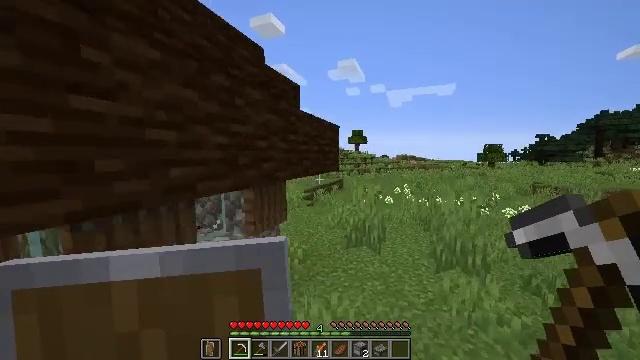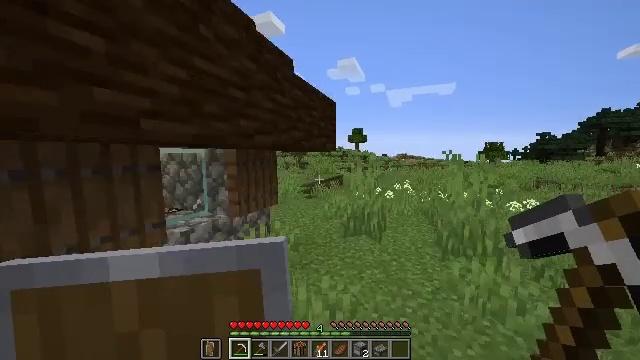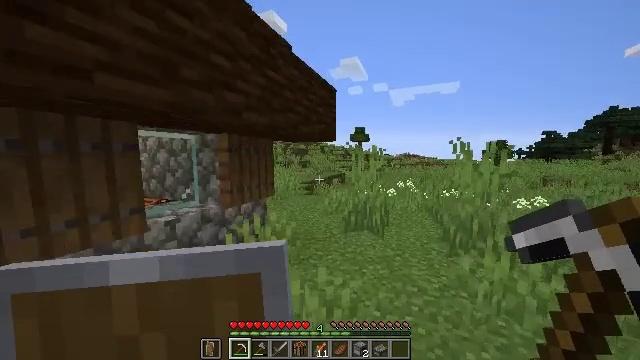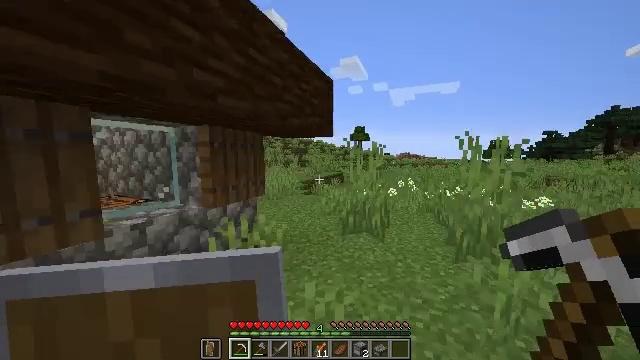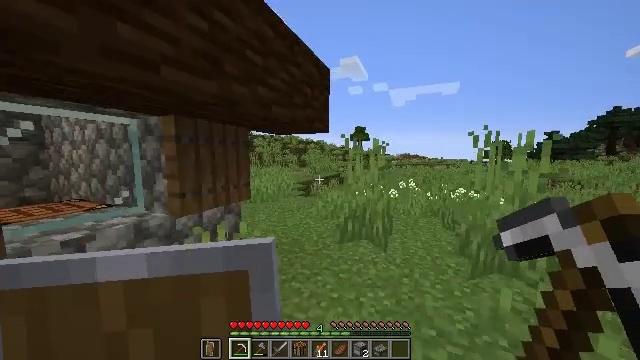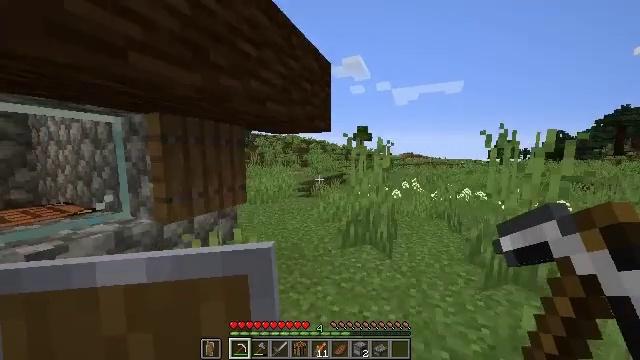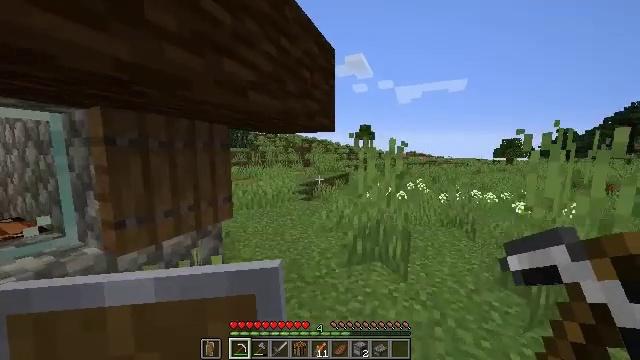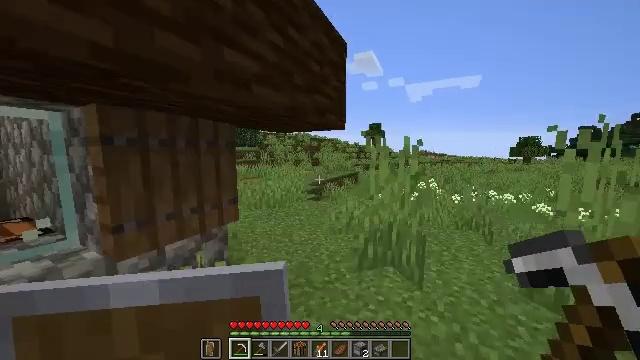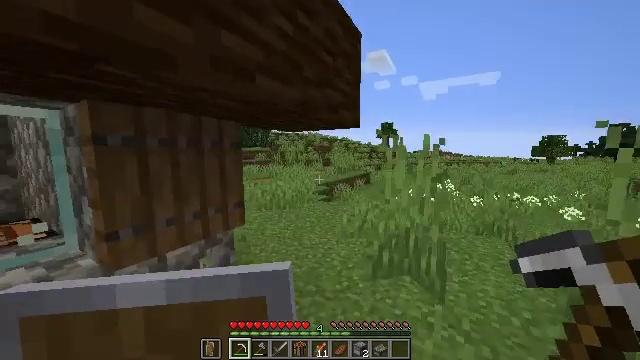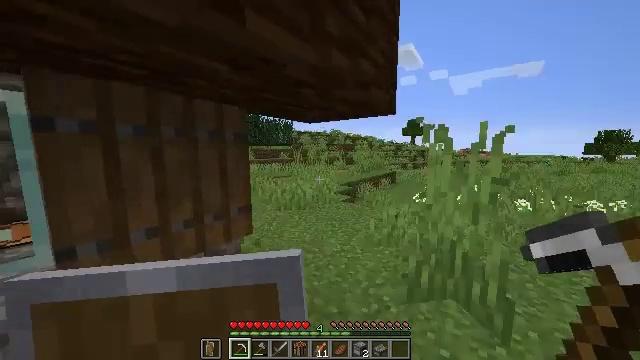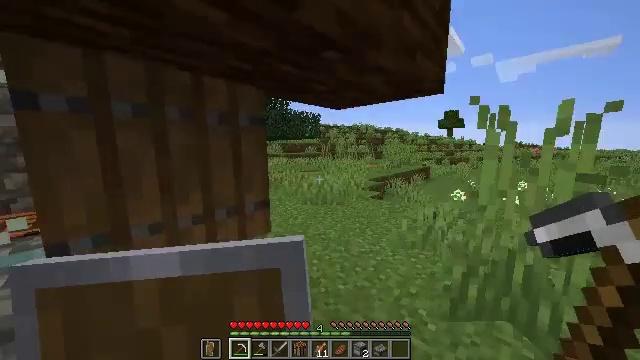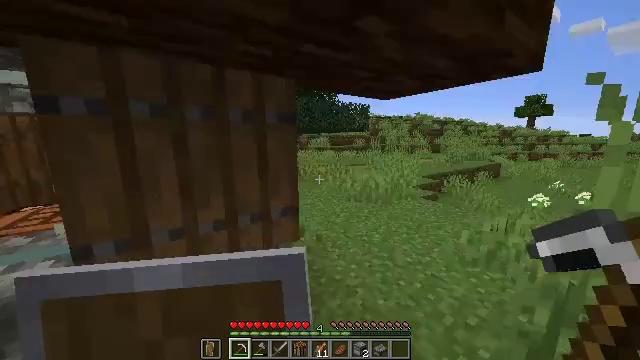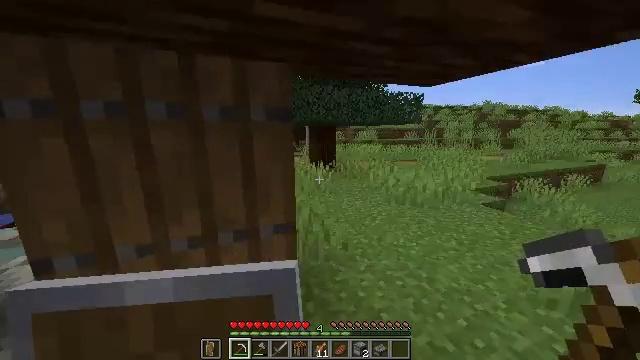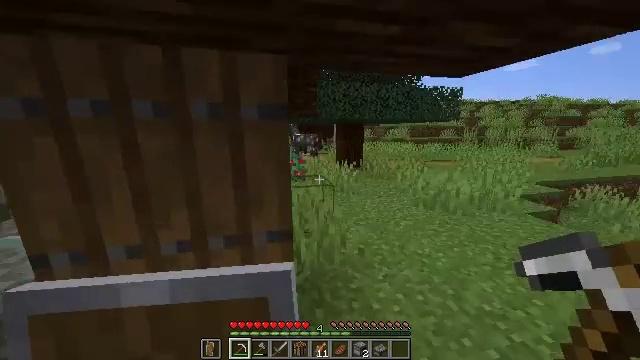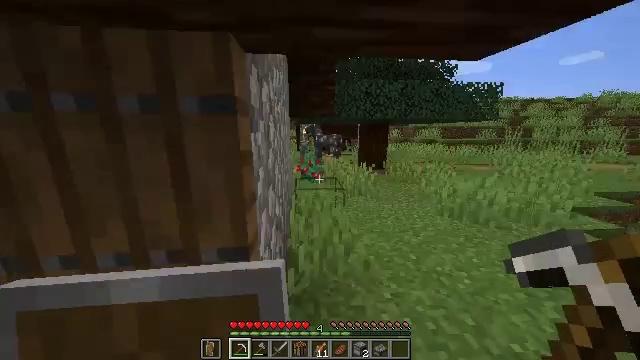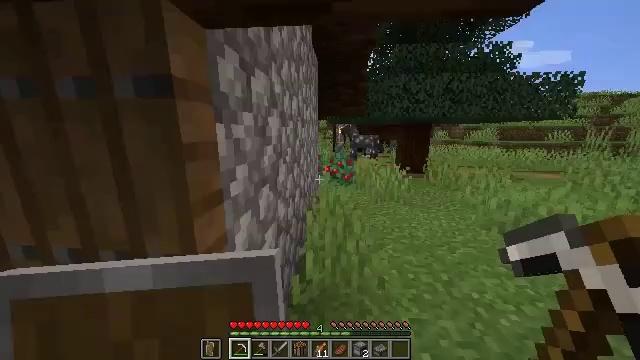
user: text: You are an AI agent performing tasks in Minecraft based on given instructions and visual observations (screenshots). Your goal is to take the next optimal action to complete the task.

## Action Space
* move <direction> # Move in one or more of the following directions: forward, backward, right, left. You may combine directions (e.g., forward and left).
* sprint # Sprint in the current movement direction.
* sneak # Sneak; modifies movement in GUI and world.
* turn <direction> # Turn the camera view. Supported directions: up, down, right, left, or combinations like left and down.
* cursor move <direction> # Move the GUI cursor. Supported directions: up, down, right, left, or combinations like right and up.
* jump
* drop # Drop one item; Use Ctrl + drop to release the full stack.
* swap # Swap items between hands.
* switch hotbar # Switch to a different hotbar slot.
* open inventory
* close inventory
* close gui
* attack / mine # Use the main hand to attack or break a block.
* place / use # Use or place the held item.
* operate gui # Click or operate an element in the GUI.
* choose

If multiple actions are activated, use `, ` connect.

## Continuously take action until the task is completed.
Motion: motion action
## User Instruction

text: Harvest sweet berries by mining the bush.
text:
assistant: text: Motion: move forward, sprint
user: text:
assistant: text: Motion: move forward, sprint
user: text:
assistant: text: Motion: move forward, sprint
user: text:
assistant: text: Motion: move forward, sprint
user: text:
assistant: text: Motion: move forward
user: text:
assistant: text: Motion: move forward
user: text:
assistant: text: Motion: move forward, turn left
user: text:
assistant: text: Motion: move forward, turn left
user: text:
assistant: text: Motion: move forward, turn left
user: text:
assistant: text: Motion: move forward, turn left and down
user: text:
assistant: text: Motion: move forward and move right, turn left and down
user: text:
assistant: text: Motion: move forward and move right, turn left and down
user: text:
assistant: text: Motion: move forward and move right, turn left
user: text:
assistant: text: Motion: move forward and move right, turn left
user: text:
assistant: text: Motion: move forward and move right, turn left
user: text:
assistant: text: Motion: move forward and move right, turn left
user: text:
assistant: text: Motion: move forward and move right, turn left
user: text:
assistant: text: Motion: move forward and move right, turn left
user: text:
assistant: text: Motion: move forward and move right, turn left
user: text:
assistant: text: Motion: move forward and move right, turn left
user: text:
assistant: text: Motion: move forward and move right, turn left
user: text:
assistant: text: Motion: move forward and move right, turn left
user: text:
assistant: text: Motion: move forward and move right, turn left
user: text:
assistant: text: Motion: move forward and move right, turn left
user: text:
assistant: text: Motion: move forward and move right, turn left
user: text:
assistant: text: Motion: move forward and move right, turn left and down
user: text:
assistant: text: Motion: move forward and move right, turn left
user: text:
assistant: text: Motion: move forward and move right, turn left
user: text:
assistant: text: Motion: move forward and move right, turn left
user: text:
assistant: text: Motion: move right, turn left